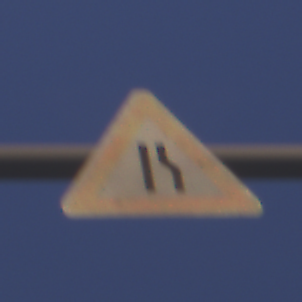
Verkehrszeichen: EinseitigVerengteFahrbahnRechts
Umgebung: Outdoor, Nature
Tageszeit: Midday
Wetter: Clear
Licht: Natural
Jahreszeit: Summer
Kontrast: HighContrast